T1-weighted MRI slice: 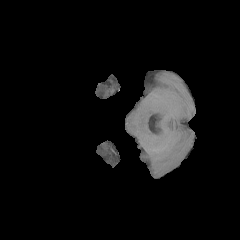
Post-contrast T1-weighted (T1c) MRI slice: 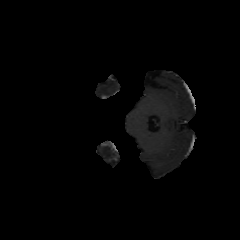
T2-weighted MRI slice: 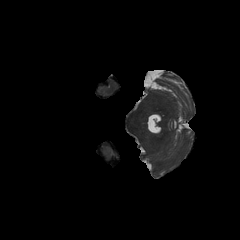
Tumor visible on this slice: yes